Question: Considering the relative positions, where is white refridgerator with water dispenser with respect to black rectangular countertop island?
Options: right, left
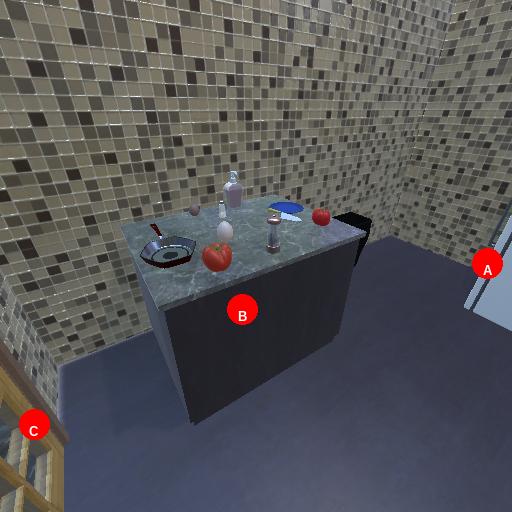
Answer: right